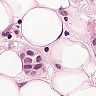
Metastatic tissue present: yes